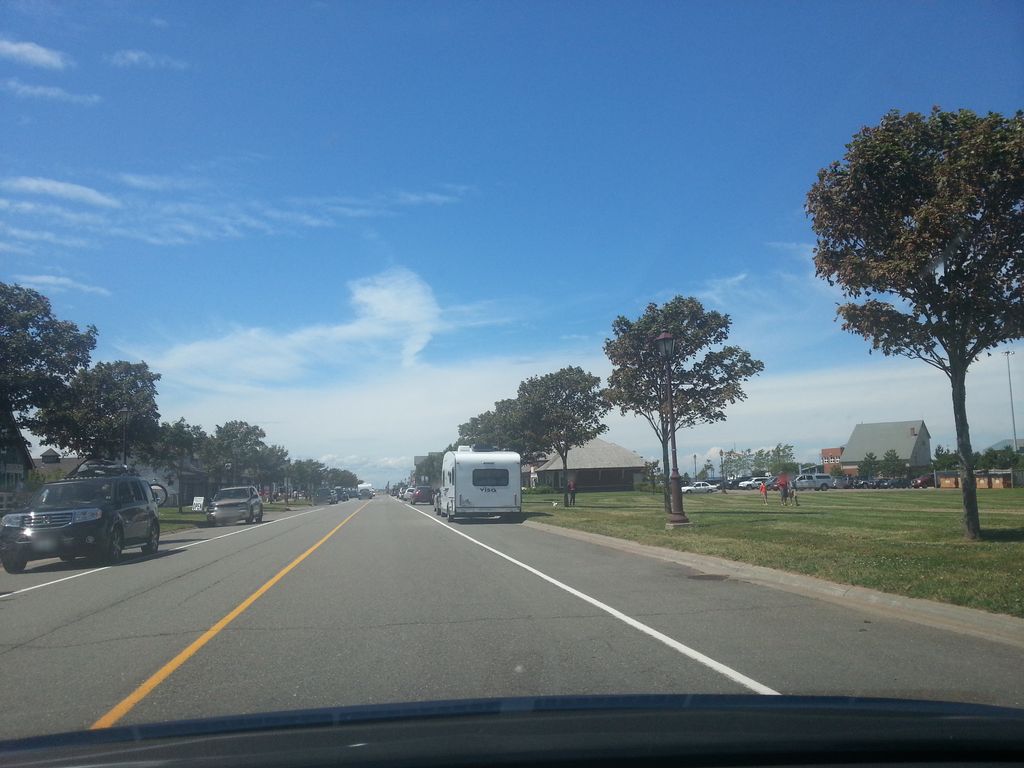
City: charlottetown